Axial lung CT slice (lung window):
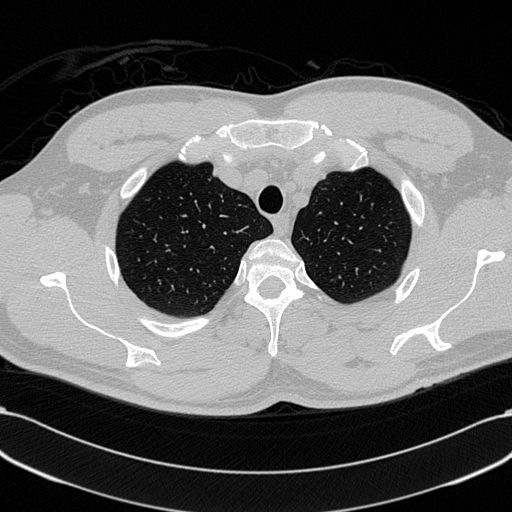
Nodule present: no